Question: I'm stumped. Why wouldn't the first and fourth lines evaluate to null?

For the benefit of others, the desired behavior would be created by using:
'''
boolFoo ? null : Convert.ToString(DBNull.Value)
'''
This works because 'Convert.ToString()' and 'null' imply a common type of 'string'.
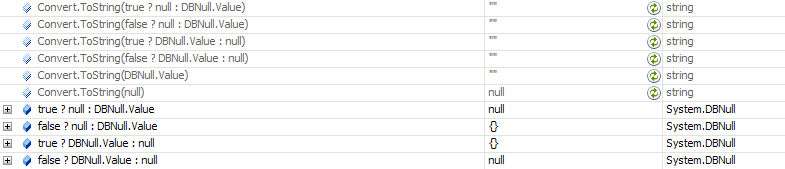
Answer: From MSDN's documentation for the <URL>:
> Either the type of 'first_expression' and 'second_expression' must be the same, or an implicit conversion must exist from one type to the other.
In this case, it looks like 'null' is being implicitly converted to 'System.Object'. From a little further digging into MSDN's documentation, <URL> if 'value' is 'null'.
This is not the same as in the sixth line in your post, as 'Convert.ToString(null)' does implicitly convert 'null' to 'System.Object' (since you are not using the '?:' operator).